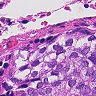
Metastatic tissue present: yes